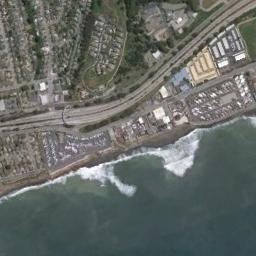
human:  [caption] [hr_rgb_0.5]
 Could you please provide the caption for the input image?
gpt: There are many buildings beside the beach, And the sea water is green .

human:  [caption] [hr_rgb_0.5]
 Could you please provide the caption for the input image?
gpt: The type of beach is plain coast while some buildings and roads are on the beach .

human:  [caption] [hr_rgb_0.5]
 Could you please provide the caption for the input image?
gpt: A ship is going to sea .

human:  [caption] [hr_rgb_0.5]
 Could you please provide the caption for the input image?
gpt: The green oceans and clusters of houses .

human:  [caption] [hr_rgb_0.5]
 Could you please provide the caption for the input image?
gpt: Buildings of different shapes are beside the beach .